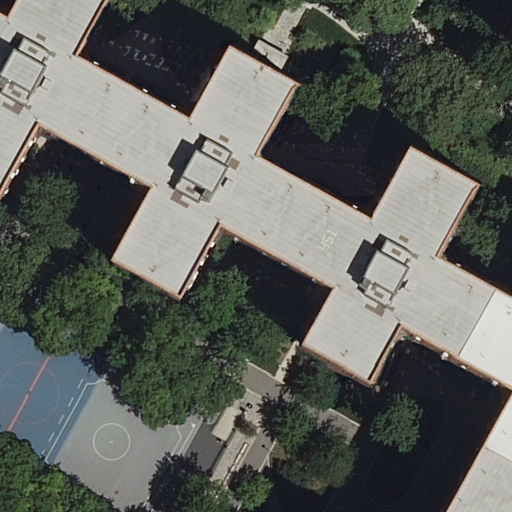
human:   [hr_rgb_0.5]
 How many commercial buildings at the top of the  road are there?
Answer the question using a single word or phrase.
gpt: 0

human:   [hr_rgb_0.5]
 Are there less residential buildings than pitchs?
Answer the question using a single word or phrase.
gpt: yes

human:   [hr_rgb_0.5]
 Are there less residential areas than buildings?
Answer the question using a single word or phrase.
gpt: no

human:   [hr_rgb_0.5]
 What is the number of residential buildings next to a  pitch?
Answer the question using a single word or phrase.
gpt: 1

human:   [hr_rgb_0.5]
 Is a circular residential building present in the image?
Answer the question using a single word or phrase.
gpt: no

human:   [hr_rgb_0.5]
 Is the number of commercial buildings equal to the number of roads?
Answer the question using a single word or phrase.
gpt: no

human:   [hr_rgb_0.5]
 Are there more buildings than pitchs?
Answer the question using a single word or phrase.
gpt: no

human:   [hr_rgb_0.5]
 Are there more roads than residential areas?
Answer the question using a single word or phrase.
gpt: no

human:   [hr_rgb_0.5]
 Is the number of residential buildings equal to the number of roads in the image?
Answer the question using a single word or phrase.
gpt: yes

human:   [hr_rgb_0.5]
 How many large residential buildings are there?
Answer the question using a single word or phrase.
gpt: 0

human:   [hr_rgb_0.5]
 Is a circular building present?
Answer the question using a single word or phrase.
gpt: no

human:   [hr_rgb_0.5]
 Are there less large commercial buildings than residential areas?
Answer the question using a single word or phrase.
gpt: yes

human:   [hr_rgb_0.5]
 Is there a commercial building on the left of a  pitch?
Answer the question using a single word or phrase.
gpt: no

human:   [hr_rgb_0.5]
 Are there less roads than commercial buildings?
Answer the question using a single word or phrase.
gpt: no

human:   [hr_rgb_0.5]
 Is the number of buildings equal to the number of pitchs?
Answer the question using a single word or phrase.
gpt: no

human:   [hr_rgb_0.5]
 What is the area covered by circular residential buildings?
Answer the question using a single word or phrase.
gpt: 0m2

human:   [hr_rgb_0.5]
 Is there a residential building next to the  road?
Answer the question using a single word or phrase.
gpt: yes

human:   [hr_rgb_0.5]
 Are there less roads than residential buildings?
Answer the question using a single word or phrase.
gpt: no

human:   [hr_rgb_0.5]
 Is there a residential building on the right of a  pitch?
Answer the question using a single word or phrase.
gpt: no

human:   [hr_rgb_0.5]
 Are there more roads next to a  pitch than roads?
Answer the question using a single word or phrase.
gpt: no

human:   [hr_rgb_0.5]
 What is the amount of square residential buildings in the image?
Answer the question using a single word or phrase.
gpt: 0

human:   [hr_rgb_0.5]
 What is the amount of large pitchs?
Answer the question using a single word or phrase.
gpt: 2

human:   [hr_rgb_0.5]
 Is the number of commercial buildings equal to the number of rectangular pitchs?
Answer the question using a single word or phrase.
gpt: no

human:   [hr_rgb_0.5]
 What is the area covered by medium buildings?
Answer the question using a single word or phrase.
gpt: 129m2

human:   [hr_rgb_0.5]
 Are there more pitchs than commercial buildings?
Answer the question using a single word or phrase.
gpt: yes

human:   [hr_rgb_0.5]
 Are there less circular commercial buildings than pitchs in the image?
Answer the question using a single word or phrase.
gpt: yes

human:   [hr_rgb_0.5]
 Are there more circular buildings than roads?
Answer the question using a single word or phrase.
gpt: no

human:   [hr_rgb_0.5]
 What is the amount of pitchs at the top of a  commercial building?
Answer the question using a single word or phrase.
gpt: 0

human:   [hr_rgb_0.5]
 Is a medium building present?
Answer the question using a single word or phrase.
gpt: yes

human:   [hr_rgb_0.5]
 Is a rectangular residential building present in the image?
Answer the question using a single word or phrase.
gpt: yes

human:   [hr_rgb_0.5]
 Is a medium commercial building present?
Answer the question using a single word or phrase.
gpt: no

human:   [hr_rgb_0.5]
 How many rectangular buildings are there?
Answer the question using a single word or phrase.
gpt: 1

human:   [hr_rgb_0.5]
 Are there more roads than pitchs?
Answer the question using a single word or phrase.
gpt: no

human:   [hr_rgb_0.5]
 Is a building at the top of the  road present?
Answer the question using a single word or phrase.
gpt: yes

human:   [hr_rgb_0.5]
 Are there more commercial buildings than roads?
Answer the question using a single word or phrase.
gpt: no

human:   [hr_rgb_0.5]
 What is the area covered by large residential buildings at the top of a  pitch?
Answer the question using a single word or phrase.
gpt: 0m2